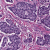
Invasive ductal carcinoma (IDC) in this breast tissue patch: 1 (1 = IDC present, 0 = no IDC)